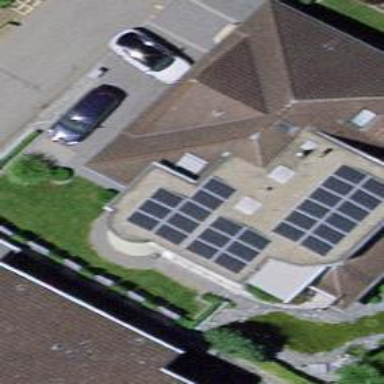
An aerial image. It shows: Solar power generator using photovoltaic method with solar photovoltaic panel types.